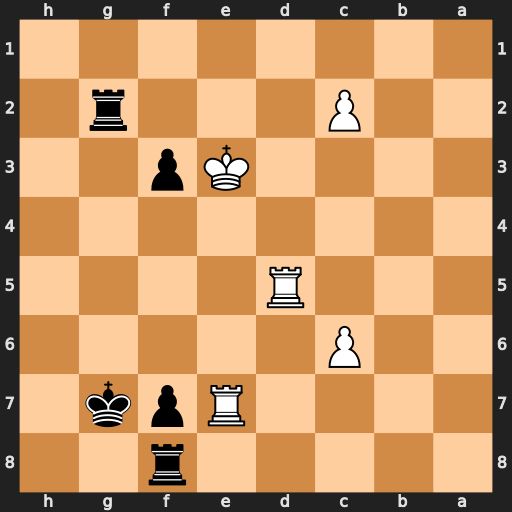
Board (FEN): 5r2/4Rpk1/2P5/3R4/8/4Kp2/2P3r1/8
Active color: b
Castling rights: -
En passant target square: -
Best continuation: Re2+ Kxf3 Rxe7